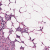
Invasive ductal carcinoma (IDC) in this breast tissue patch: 1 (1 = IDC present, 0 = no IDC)